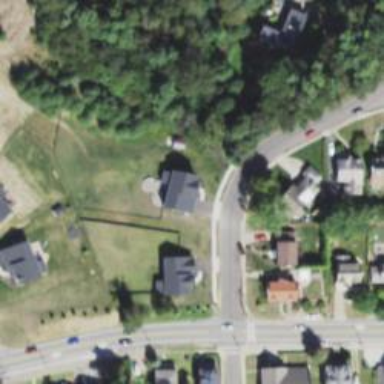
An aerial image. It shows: Residential road with sidewalk on the left.